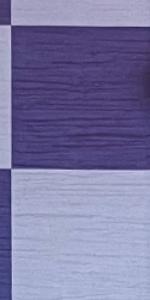
Label: Empty